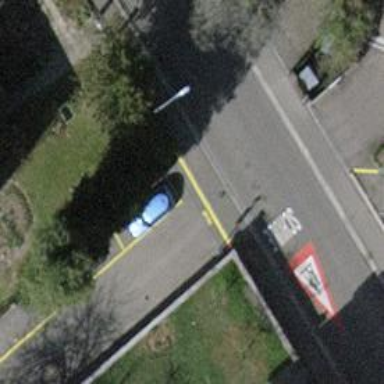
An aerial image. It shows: Unmarked crossing with traffic calming table.